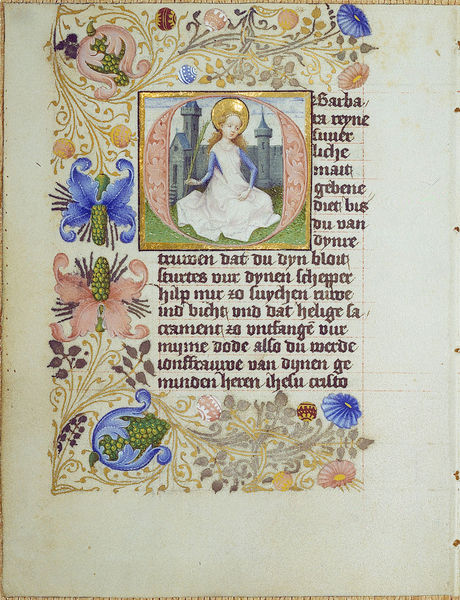
Titel: Lochner-Gebetsbuch
Künstler: Stefan Lochner
Institution: Darmstadt, Universitäts- und Landesbibliothek
Schlagwörter: blau, blätter, weiß, mädchen, blumen, bunt, frau, haar, kleid, blüten, ornament, strauch, kirche, gold, pflanze, rosa, turm, schrift, papier, verzierung, buch, burg, seite, text, buchstabe, initiale, buchseite, heiligenschein, knospe, mittelalter, mönch, heilige, maria, miniatur, latein, glorie, buchmalerei, inkunabel, o, q